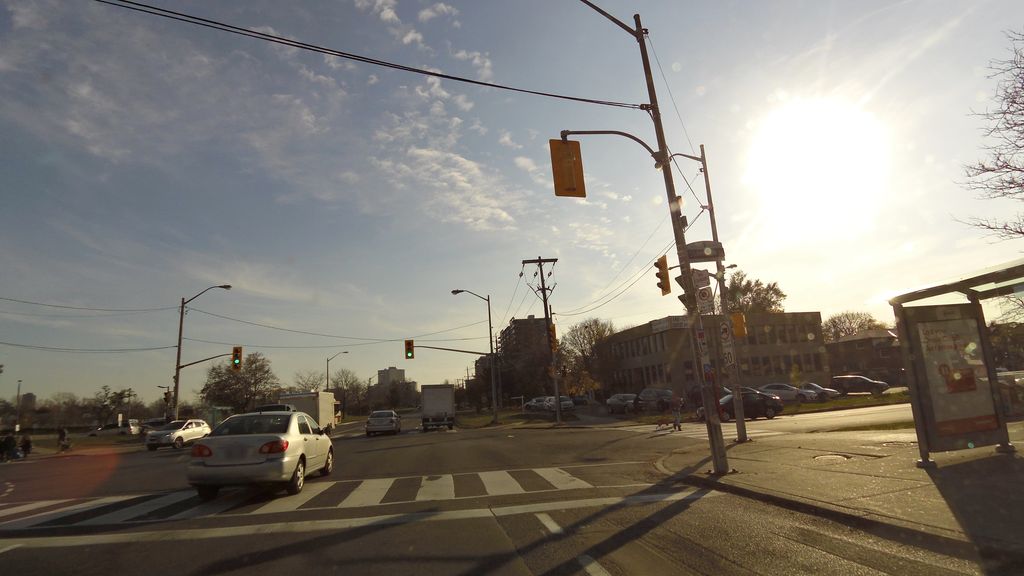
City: toronto